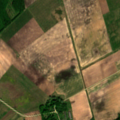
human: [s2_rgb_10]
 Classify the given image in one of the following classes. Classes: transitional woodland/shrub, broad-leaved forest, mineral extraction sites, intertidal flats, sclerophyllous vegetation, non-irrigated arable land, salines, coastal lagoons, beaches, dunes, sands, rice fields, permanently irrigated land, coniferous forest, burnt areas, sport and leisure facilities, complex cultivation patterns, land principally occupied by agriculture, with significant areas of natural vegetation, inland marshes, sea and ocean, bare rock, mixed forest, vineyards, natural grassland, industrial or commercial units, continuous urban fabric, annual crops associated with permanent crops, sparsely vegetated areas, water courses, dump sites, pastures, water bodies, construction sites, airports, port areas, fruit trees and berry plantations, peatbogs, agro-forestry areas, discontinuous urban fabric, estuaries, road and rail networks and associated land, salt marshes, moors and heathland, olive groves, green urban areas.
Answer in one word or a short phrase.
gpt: non-irrigated arable land, broad-leaved forest